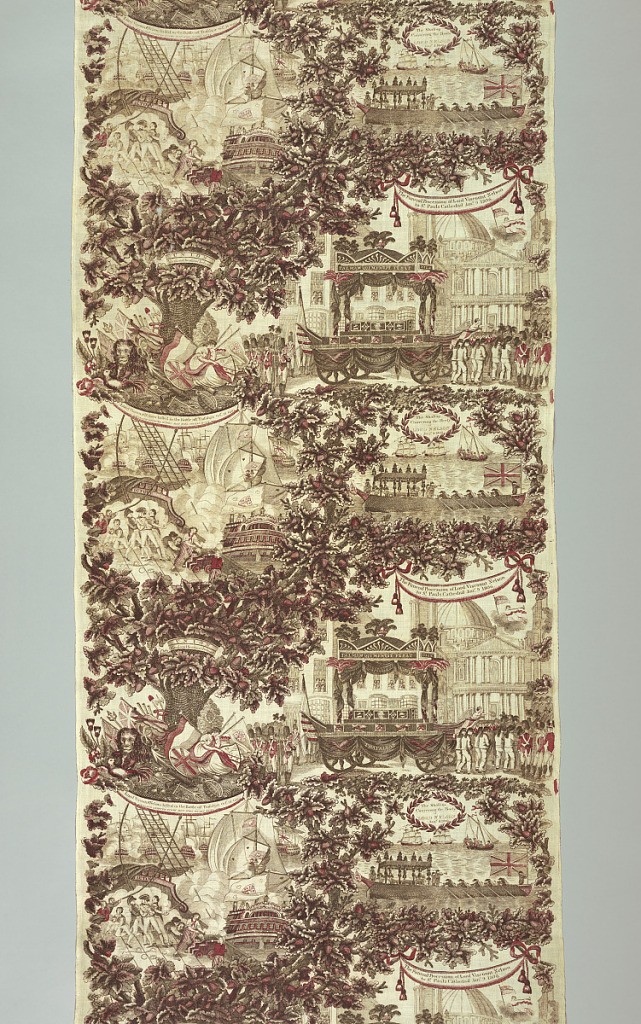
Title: Funeral of Lord Nelson
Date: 1806
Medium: cotton Technique: copperplate and block-printed on plain weave
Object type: Textile
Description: Panel of cotton printed in dark brown and red, probably a combination of copper plate and block printing.  Red appears to be added over dark brown.  Scenes from the death and burial of Lord Nelson with inscriptions.  Both selvages are present in which there are three blue threads.